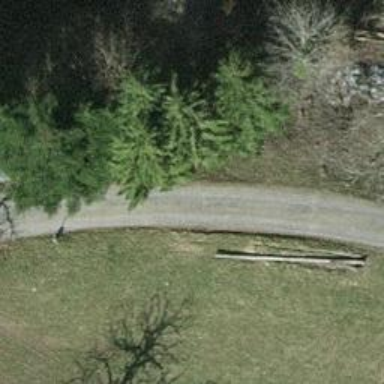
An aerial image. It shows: Paved service road with grade1 tracktype.